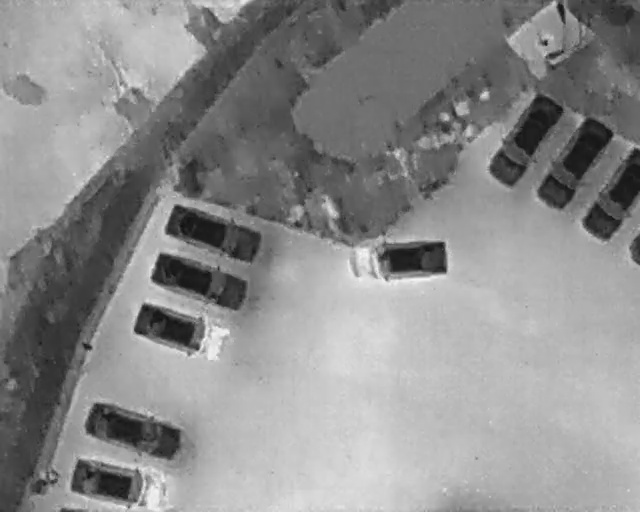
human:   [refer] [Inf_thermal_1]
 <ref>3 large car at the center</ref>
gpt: <box>[[58, 40, 65, 61, 175], [29, 35, 36, 54, 18], [27, 44, 34, 64, 17]]</box>

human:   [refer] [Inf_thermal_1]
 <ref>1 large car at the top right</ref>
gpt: <box>[[78, 17, 85, 37, 122]]</box>

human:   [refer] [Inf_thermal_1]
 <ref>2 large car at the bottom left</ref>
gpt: <box>[[17, 74, 24, 94, 17], [15, 83, 21, 103, 12]]</box>

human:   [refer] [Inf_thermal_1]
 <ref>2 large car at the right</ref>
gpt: <box>[[86, 21, 92, 41, 124], [87, 32, 102, 43, 2]]</box>